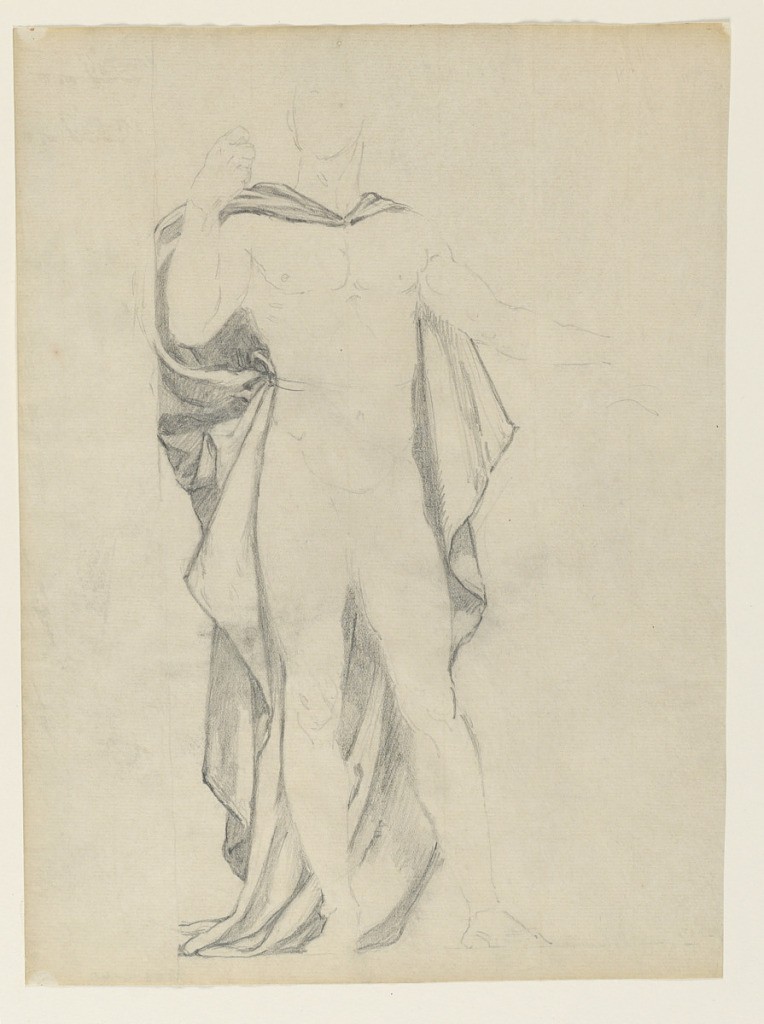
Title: Study for male figure
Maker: Kenyon Cox, American, 1856–1919
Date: ca. 1900
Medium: Graphite on paper
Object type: Drawing
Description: Sketch of a nude male figure standing with a cape and holding a staff.